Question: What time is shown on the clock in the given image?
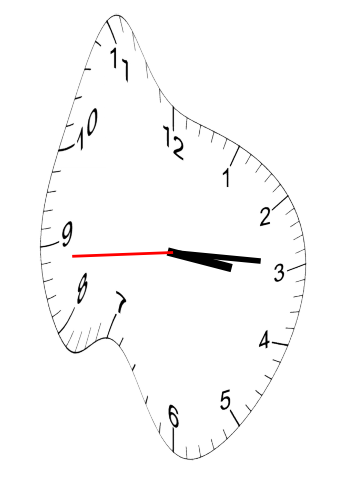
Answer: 03:14:44